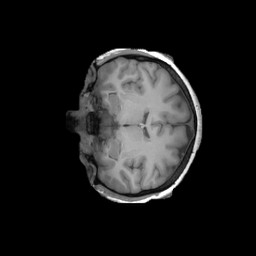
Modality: T1w
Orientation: coronal
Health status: ill
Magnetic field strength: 3 T